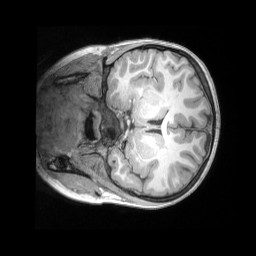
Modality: T1w
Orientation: coronal
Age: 8
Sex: male
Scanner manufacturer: siemens
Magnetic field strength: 3 T
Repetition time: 2.53 s
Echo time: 0.00164 s